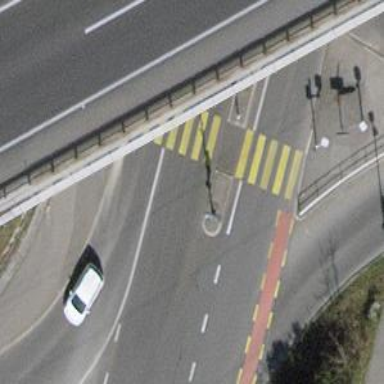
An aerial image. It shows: Road crossing with traffic signals and central island.